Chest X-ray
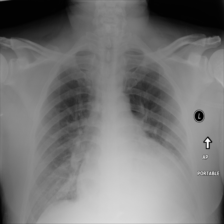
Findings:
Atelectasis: negative
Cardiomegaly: positive
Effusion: positive
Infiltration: negative
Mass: negative
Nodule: negative
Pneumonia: negative
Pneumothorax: negative
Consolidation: negative
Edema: negative
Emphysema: negative
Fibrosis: negative
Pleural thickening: negative
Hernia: negative